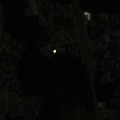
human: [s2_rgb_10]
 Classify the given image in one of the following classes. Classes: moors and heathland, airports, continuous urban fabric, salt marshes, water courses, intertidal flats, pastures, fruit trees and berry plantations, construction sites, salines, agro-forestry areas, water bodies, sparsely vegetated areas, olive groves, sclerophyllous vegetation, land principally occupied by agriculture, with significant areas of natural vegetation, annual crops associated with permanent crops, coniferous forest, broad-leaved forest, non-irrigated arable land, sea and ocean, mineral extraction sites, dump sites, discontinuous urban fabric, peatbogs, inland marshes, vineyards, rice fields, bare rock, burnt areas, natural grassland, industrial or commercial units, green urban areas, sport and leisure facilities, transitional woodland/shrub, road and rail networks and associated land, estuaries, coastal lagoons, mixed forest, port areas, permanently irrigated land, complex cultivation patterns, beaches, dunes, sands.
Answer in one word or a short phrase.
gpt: discontinuous urban fabric, green urban areas